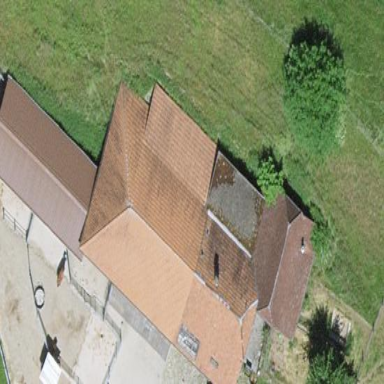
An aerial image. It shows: Farm building.